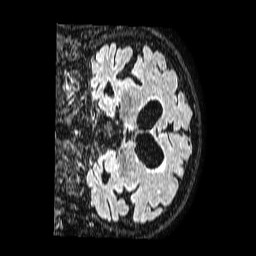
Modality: FLAIR
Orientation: coronal
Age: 69
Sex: male
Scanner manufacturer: philips
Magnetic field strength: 1.5 T
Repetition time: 4.8 s
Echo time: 0.3 s